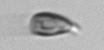
Label: Cryptophyta